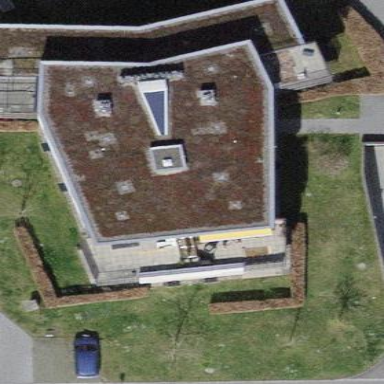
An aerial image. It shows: Building with apartments and flat roof.